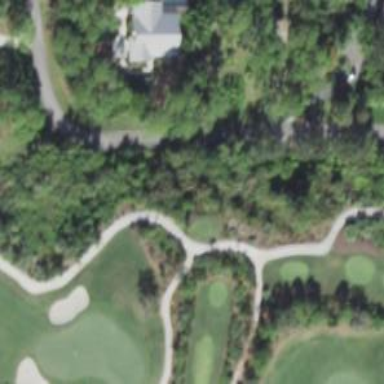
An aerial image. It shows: Path designated for golf carts.